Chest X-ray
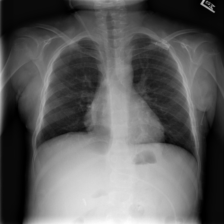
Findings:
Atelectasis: negative
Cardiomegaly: negative
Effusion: negative
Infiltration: negative
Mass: negative
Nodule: negative
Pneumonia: negative
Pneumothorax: negative
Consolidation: negative
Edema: negative
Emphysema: negative
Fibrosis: negative
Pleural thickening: negative
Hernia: negative